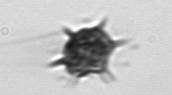
Label: Dictyocha